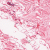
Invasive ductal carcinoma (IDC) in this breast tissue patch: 0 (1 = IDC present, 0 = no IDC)